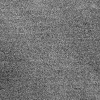
Atmospheric dust classification: dusty